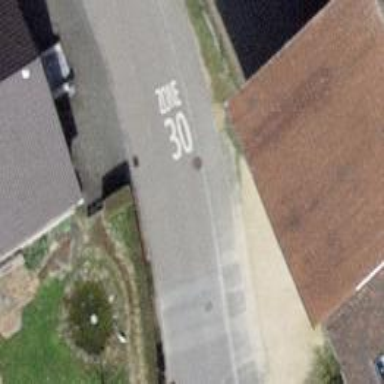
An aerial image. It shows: Smoothly paved residential road.